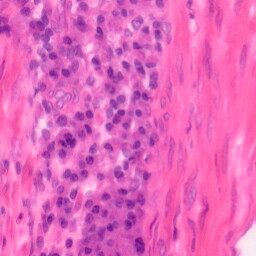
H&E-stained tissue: Colon